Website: apple
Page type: address-validator
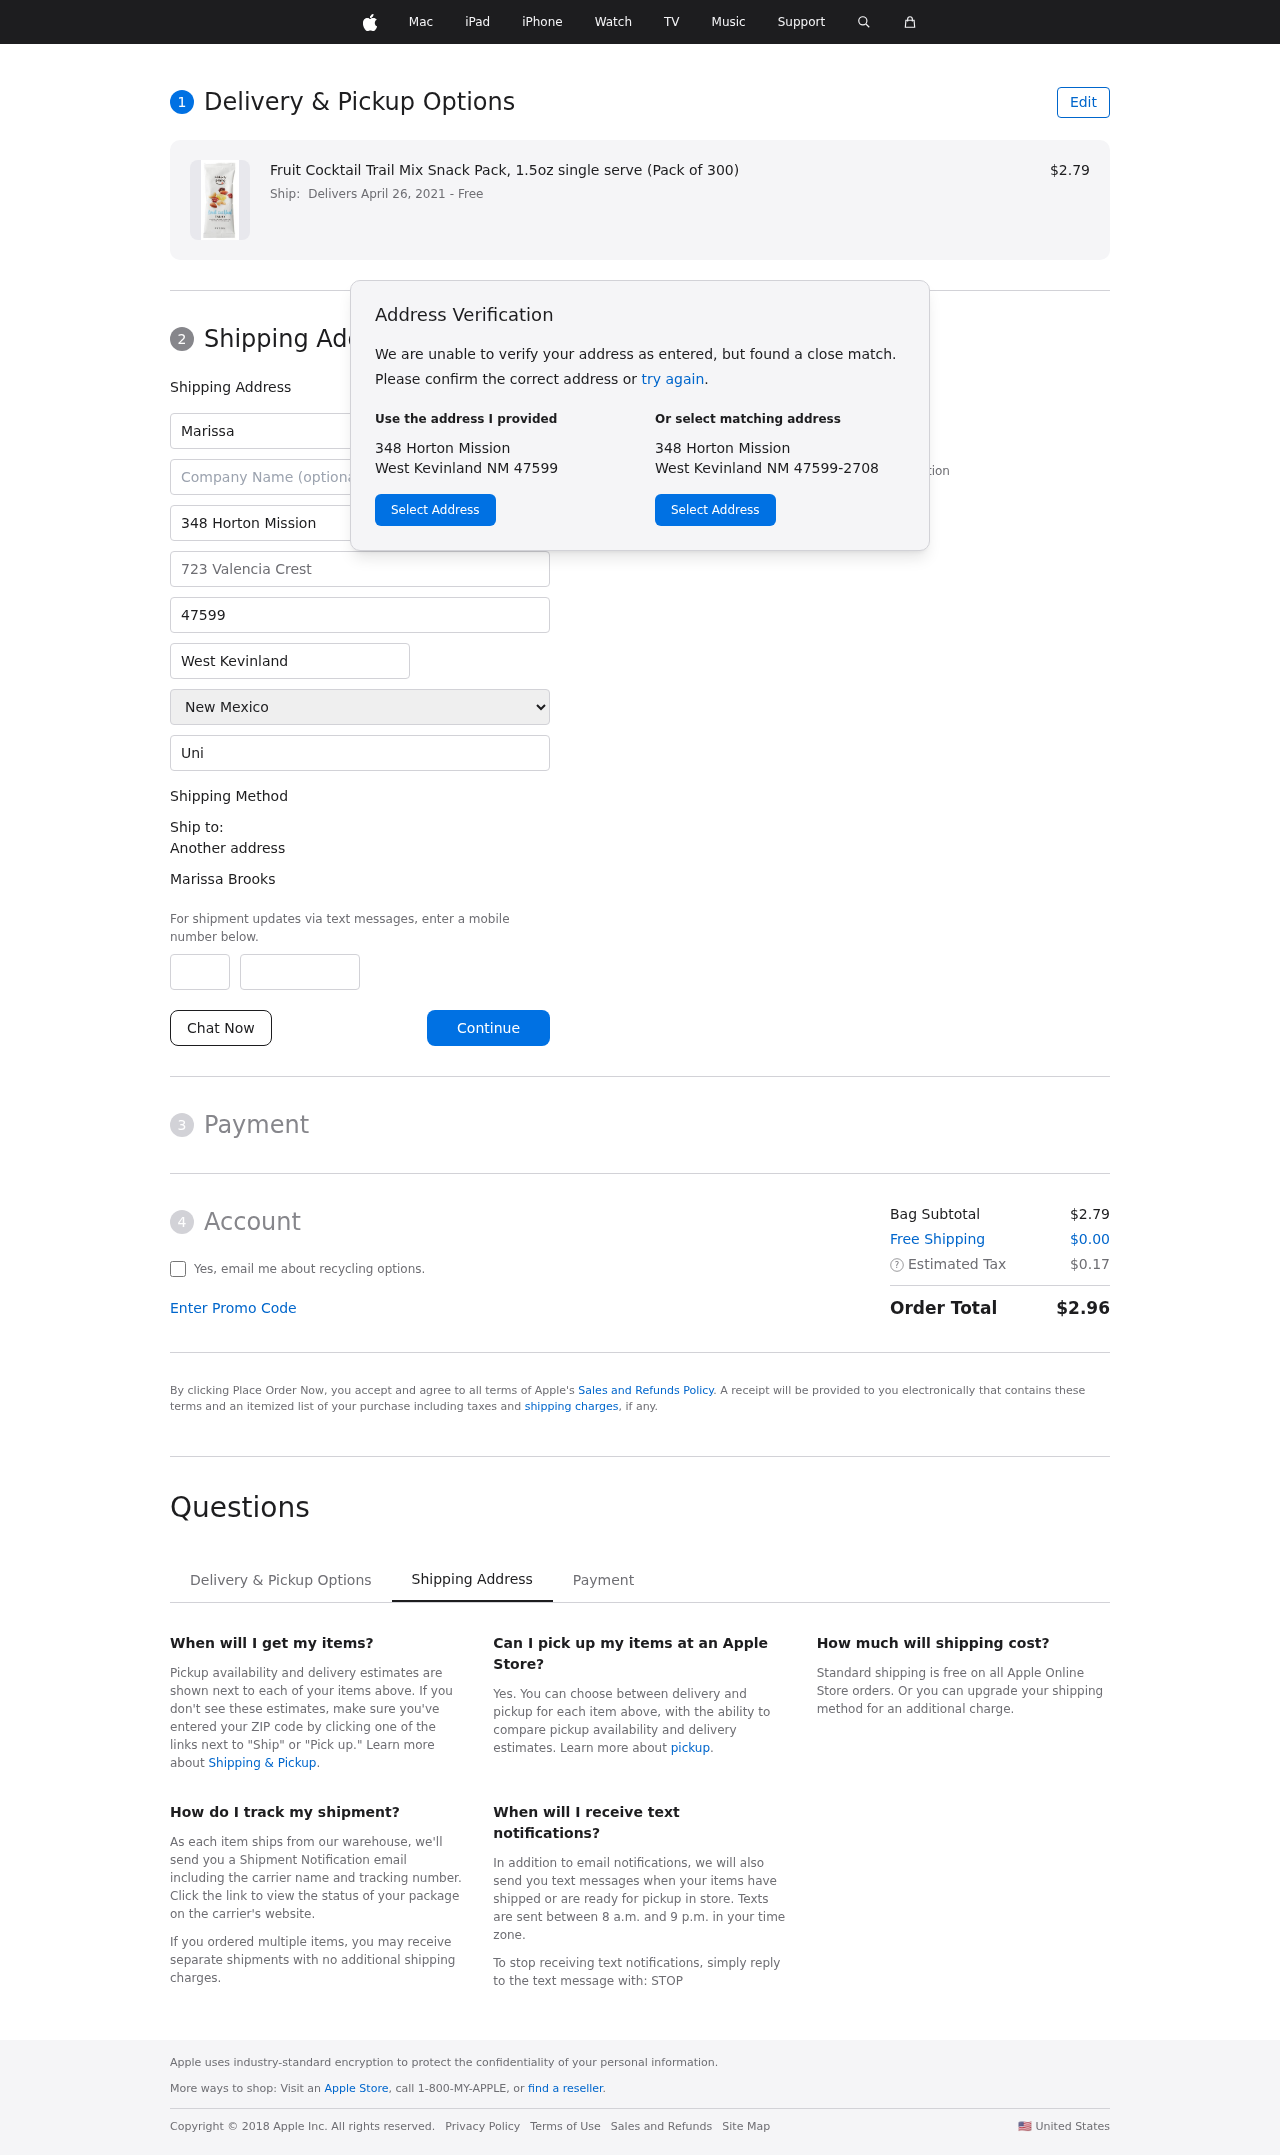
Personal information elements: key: PII_CITY
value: West Kevinland
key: PII_COUNTRY
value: United States
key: PII_FIRSTNAME
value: Marissa
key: PII_FULLNAME
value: Marissa Brooks
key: PII_LASTNAME
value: Brooks
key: PII_PHONE_AREA
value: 736
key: PII_PHONE_SUFFIX
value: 6785
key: PII_POSTCODE
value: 47599
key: PII_STATE
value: New Mexico
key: PII_STREET
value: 348 Horton Mission
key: PII_STREET2
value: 723 Valencia Crest
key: PII_CITY_STATE_ZIP
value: West Kevinland NM 47599
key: PII_STATE_ABBR
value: NM
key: PII_POSTCODE_FULL
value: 47599
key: PII_POSTCODE_NUMERIC
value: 47599
Product elements: key: PRODUCT1_NAME
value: Fruit Cocktail Trail Mix Snack Pack, 1.5oz single serve (Pack of 300)
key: PRODUCT1_PRICE
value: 2.79
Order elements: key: ORDER_DELIVERY_DATE
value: Delivers April 26, 2021
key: ORDER_SUBTOTAL
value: $2.79
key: ORDER_SHIPPING_COST
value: $0.00
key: ORDER_TAX
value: $0.17
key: ORDER_TOTAL
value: $2.96